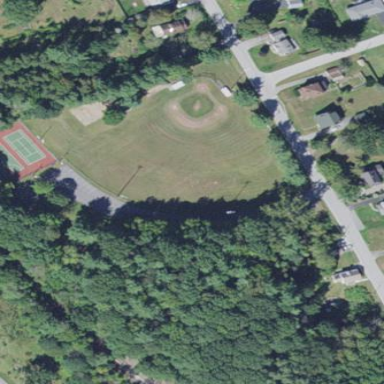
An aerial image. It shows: Baseball pitch for leisure and sports activities.